Question: Sorry for my not very good english.
To understand my problem look <URL>.
Take a look on the '<nav></nav>' part. If there are not many elements in menu, next block '<section></section>' will be right after menu. If there are many elements in menu all fine, because 'nav' has enought width.
How to make next :

And nav must be 100% width not depending on amount of elements.
html '<body>' code:
'''
<body>
<div class="wrapper">
<header>
<center>
<!-- logo and headers here -->
</center>
</header>
<nav>
<!-- menu here -->
</nav>
<section>
<header><h1>Lorem ipsum</h1></header>
<!-- main content here -->
</section>
<aside>
<section>
<header>
<h1>Lorem ipsum</h1>
<!-- block content here -->
</header>
</section>
</aside>
<footer>
</footer>
</div>
</body>
'''
css code:
'''
body {
color: #8f8f8f;
background-color: #f8f8f8;
background: url(../images/background.jpg) 50% 50% no-repeat #f8f8f8;
/* border: 5px solid #7e7e7e;*/
margin: 0;
}
.wrapper {
max-width: 960px;
margin: auto;
border: 1px solid #7e7e7e;
}
header {
padding: 20px 0;
margin: auto;
}
aside, section {
margin-top: 10px;
}
section {
float: left;
width: 700px;
padding-bottom: 50px;
border: 5px solid #ccc;
}
aside {
float: right;
width: 240px;
border: 1px solid #ccc;
}
aside section
{
width: 230px;
margin-top: 0px;
}
footer {
clear: both;
}
h1, h2, h3, h4, h5, h6 {
margin: 0px;
padding: 0px;
}
section header {
background-color: #CCCCCC;
padding: 5px 0;
margin: 0px;
}
section header h1 {
padding-left: 20px;
}
section p {
padding: 10px 20px;
margin: 0px;
}
/* css for nav */
'''
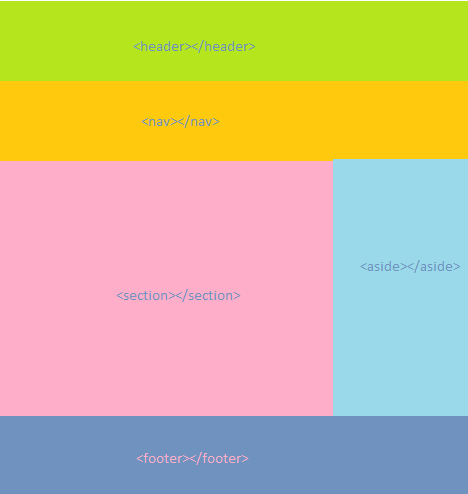
Answer: The nav is appearing on the left because you haven't cleared your floating lis. If you add the following style then it should work:
'''
nav:after {clear:both; display:block; content:'';}
'''
<URL>